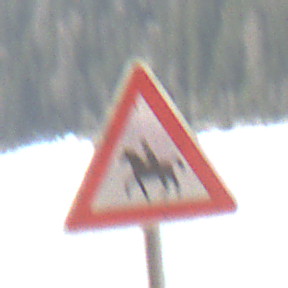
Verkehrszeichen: ReiterRechts
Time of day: Midday
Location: Outdoor (Nature)
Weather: PartlyCloudy
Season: NotSpecified
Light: Natural